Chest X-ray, PA view. Patient: 34 years old, sex F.
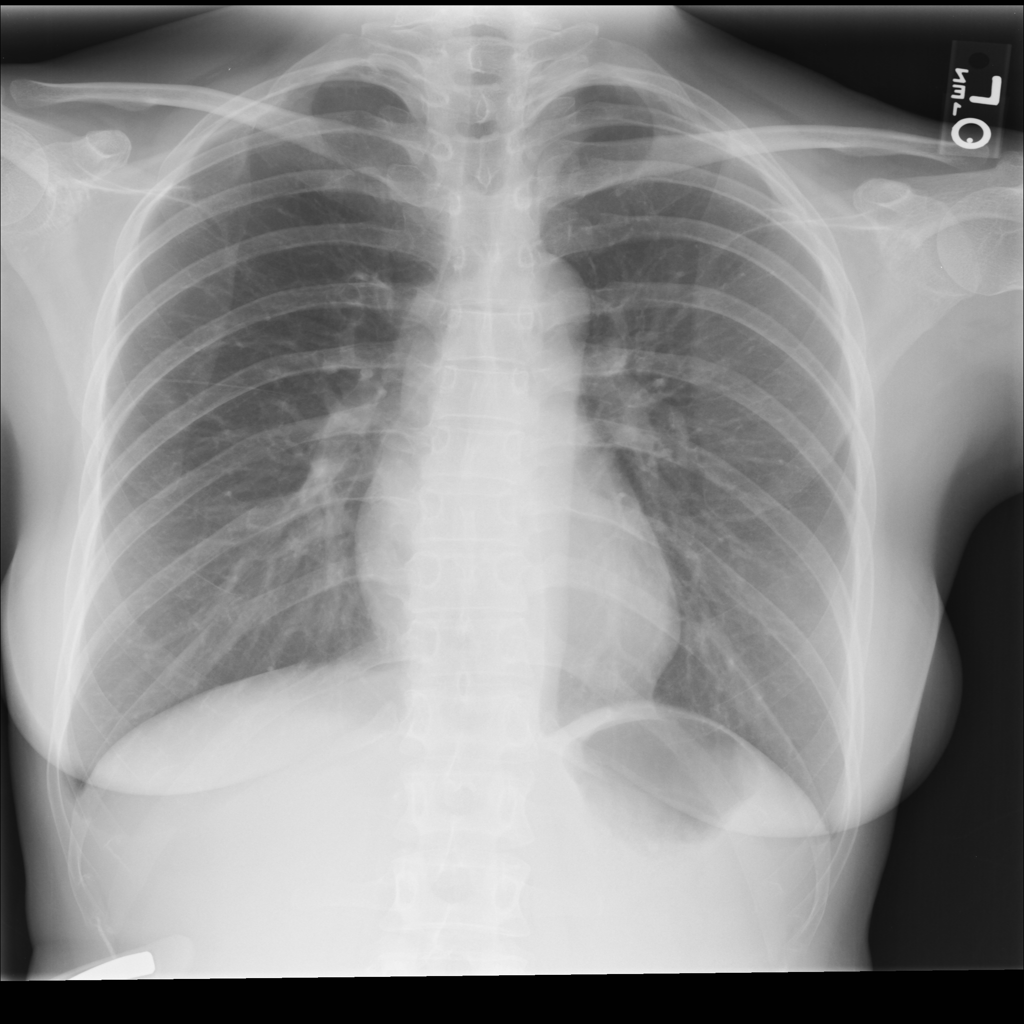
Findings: No Finding